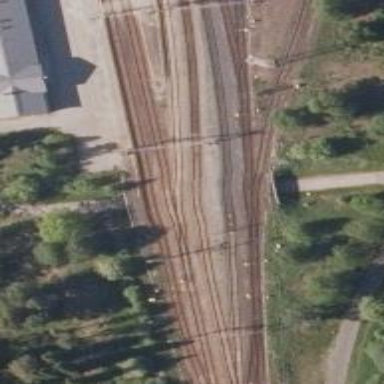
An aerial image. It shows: Railway signal.